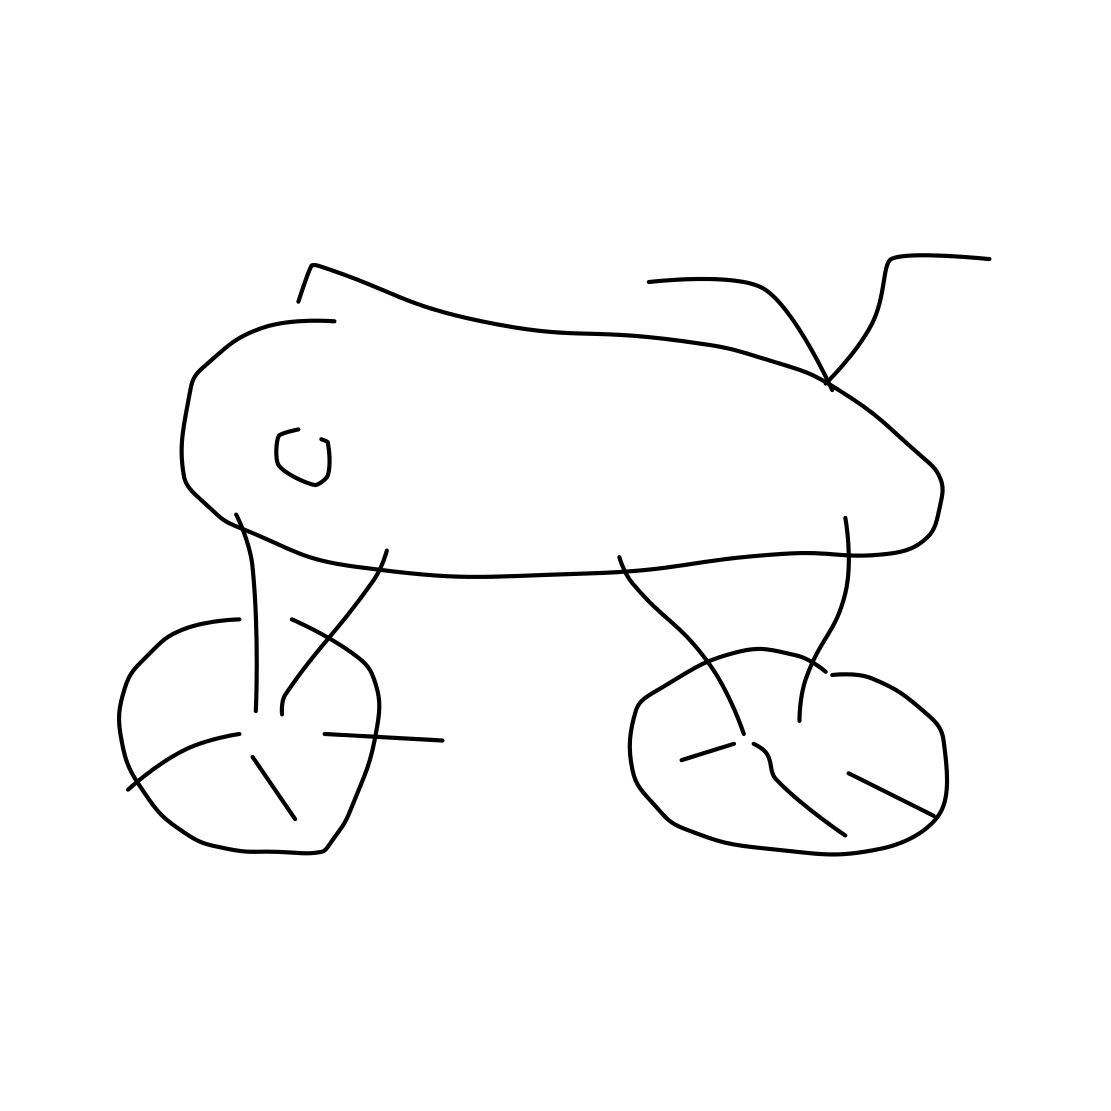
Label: motorbike